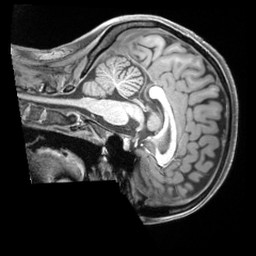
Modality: T1w
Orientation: sagittal
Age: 24
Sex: female
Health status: ill
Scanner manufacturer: siemens
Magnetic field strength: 3 T
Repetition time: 2.2 s
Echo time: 0.00218 s